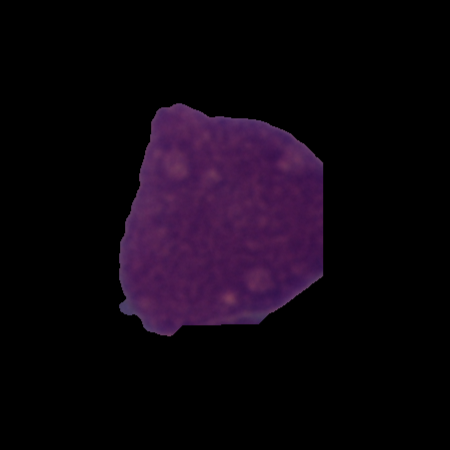
Label: cancer